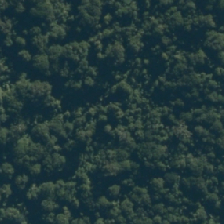
Land cover: indigenous_forest